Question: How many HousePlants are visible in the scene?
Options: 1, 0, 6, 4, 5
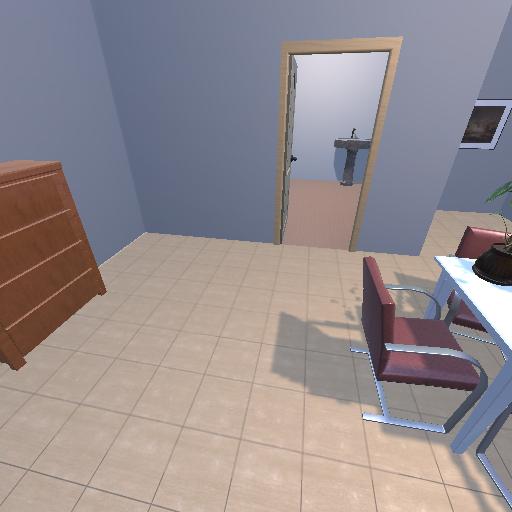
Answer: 1